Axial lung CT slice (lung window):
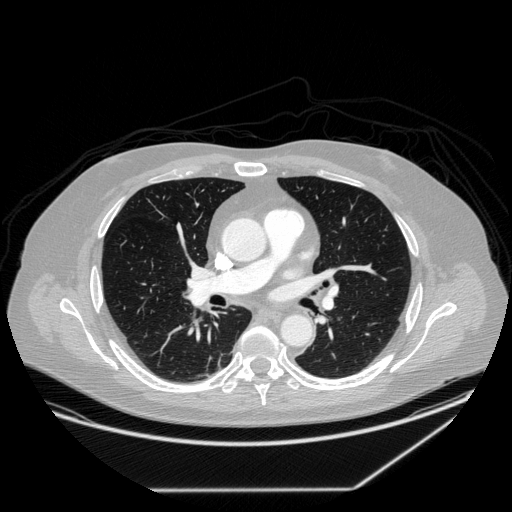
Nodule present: no